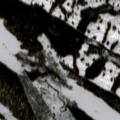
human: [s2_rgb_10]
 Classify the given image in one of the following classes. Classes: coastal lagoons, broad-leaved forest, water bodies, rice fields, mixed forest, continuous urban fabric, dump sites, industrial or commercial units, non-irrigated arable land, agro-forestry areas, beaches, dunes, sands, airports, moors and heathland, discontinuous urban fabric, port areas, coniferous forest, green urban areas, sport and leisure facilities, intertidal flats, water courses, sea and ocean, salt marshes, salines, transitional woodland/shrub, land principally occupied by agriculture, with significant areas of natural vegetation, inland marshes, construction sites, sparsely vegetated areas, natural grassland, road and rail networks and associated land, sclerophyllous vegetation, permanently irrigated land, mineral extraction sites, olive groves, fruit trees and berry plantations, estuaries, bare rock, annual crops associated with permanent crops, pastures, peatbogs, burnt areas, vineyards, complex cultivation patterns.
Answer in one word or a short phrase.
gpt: coniferous forest, mixed forest, transitional woodland/shrub, peatbogs, water bodies